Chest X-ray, PA view. Patient: 59 years old, sex F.
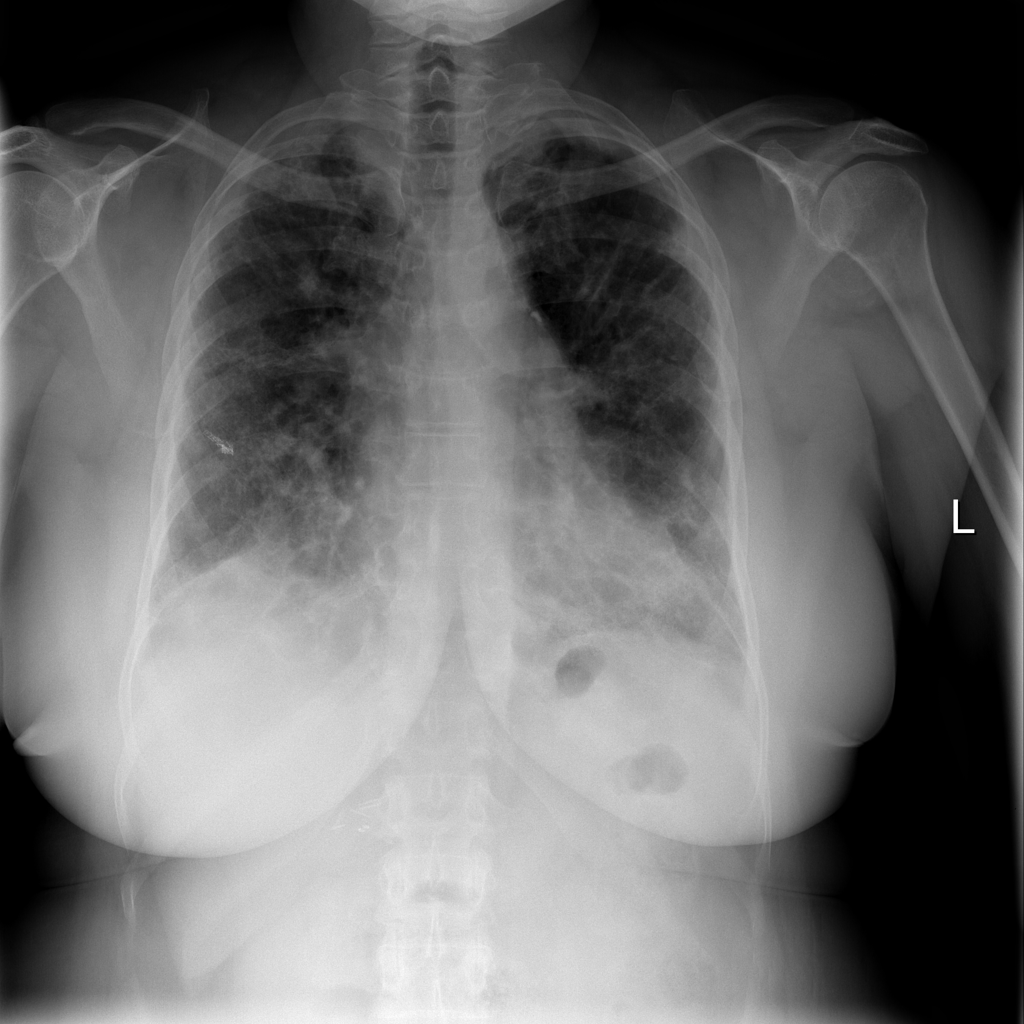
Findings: Nodule, Pleural_Thickening